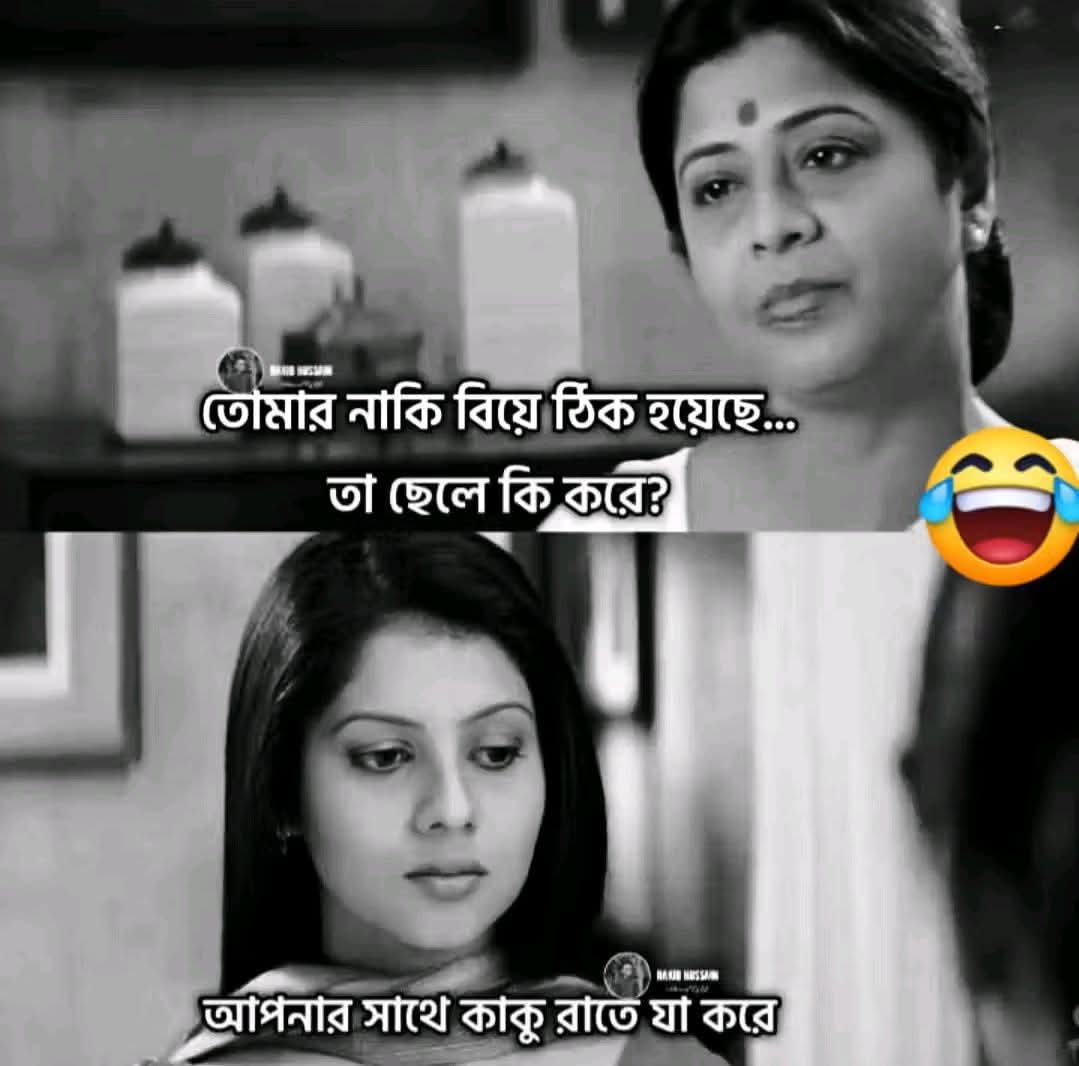
Text: তোমার নাকি বিয়ে ঠিক হয়েছে... তা ছেলে কি করে?  আপনার সাথে কাকু রাতে যা করে
Label: Non Hate